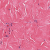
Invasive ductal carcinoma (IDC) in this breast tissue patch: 0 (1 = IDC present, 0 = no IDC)